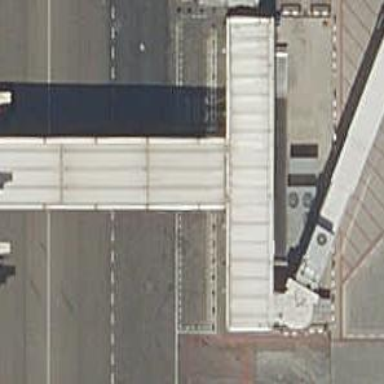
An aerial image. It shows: Airport gate.